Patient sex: M
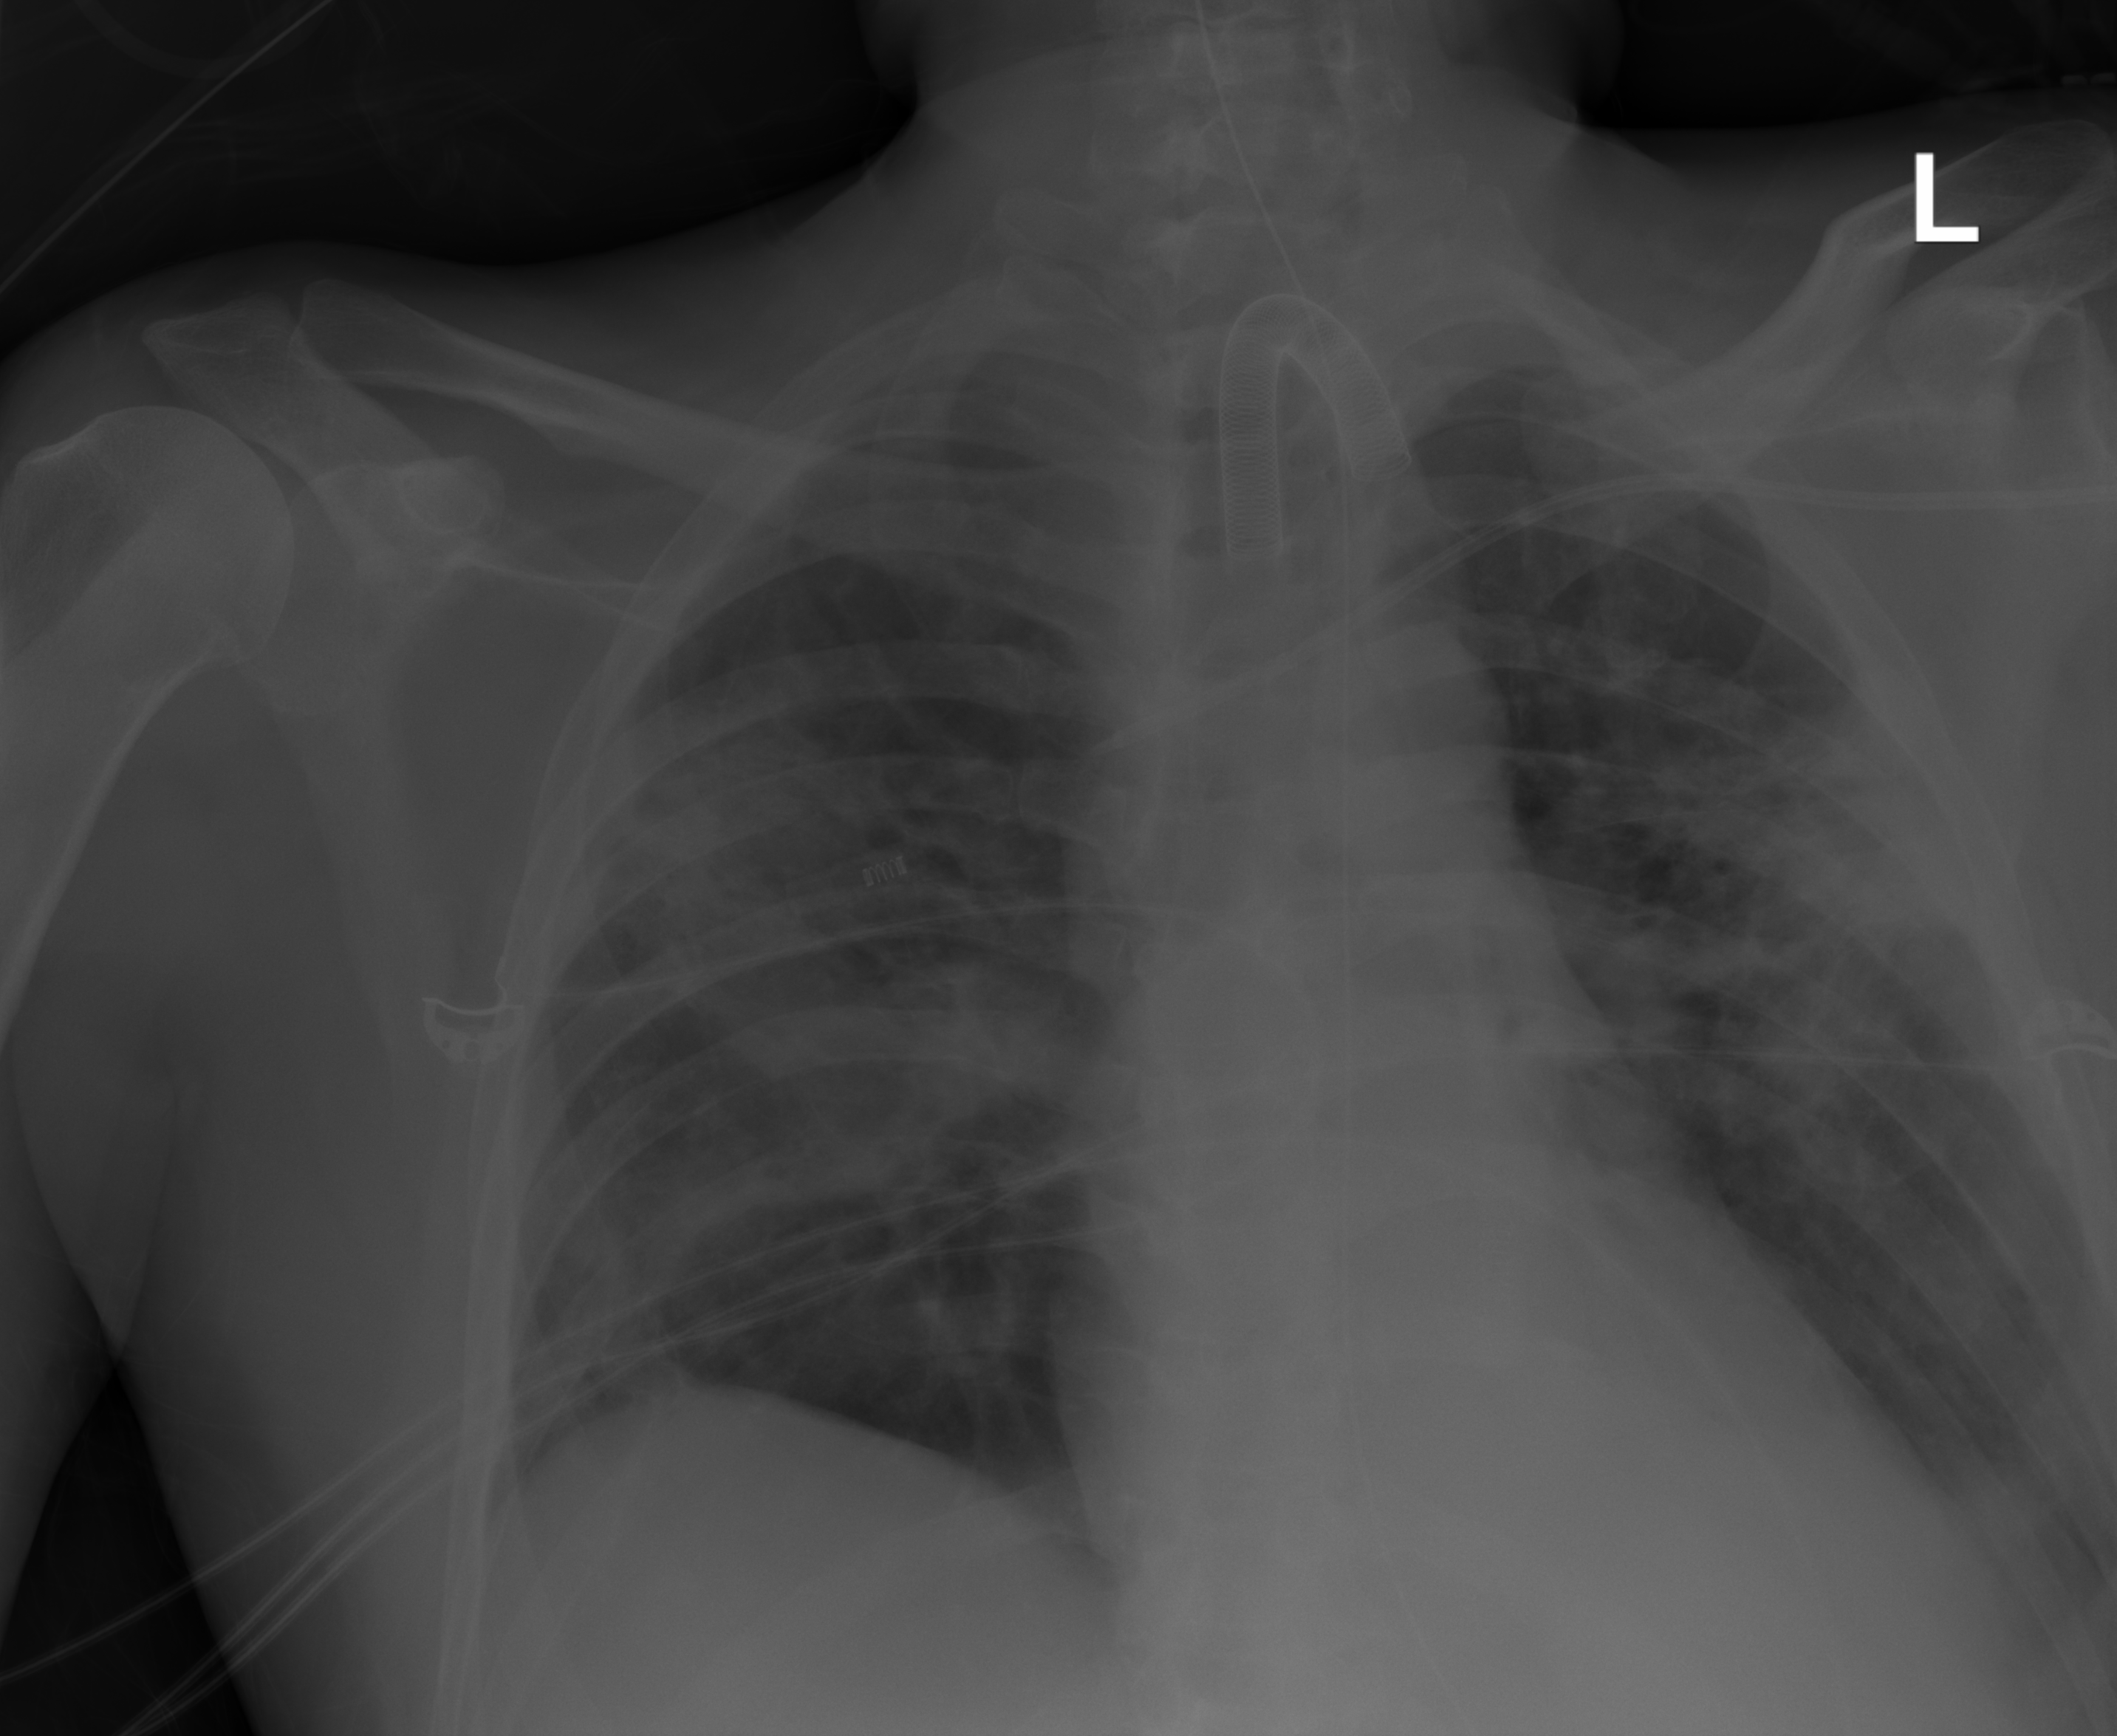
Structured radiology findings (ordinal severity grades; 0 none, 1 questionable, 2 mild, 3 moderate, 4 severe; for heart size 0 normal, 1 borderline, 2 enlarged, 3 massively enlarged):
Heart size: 0
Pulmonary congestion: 0
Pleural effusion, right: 0
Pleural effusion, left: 2
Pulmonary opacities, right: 2
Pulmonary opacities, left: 2
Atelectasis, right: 2
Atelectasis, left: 2